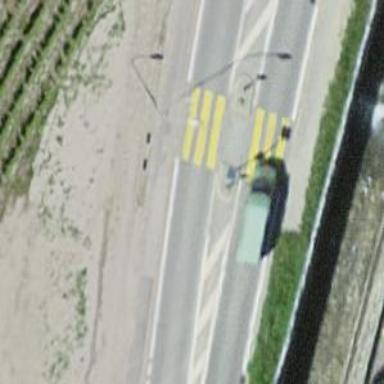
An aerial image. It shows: Uncontrolled zebra crossing with central island.